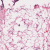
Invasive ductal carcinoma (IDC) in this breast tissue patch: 0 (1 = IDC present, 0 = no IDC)